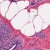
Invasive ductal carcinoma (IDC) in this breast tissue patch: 0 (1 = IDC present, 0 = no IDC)